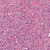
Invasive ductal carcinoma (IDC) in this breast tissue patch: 1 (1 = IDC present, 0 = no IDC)